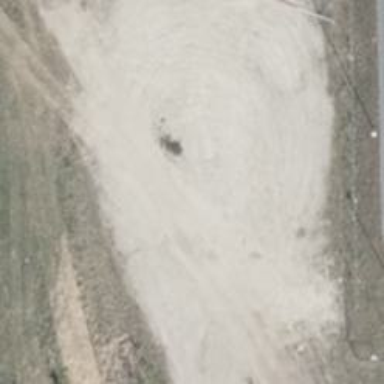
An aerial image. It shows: Gravel service road with tracktype of grade2.